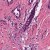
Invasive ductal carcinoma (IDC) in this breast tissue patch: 0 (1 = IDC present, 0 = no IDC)